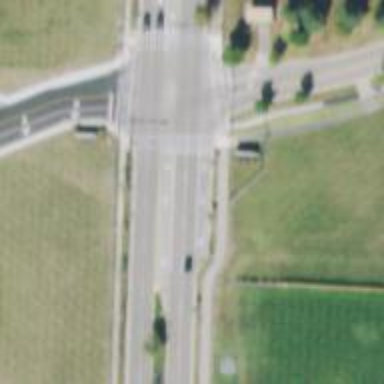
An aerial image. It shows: Secondary road.